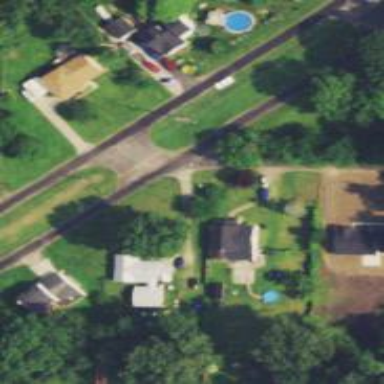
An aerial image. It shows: Residential road.